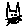
Label: cat